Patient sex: F
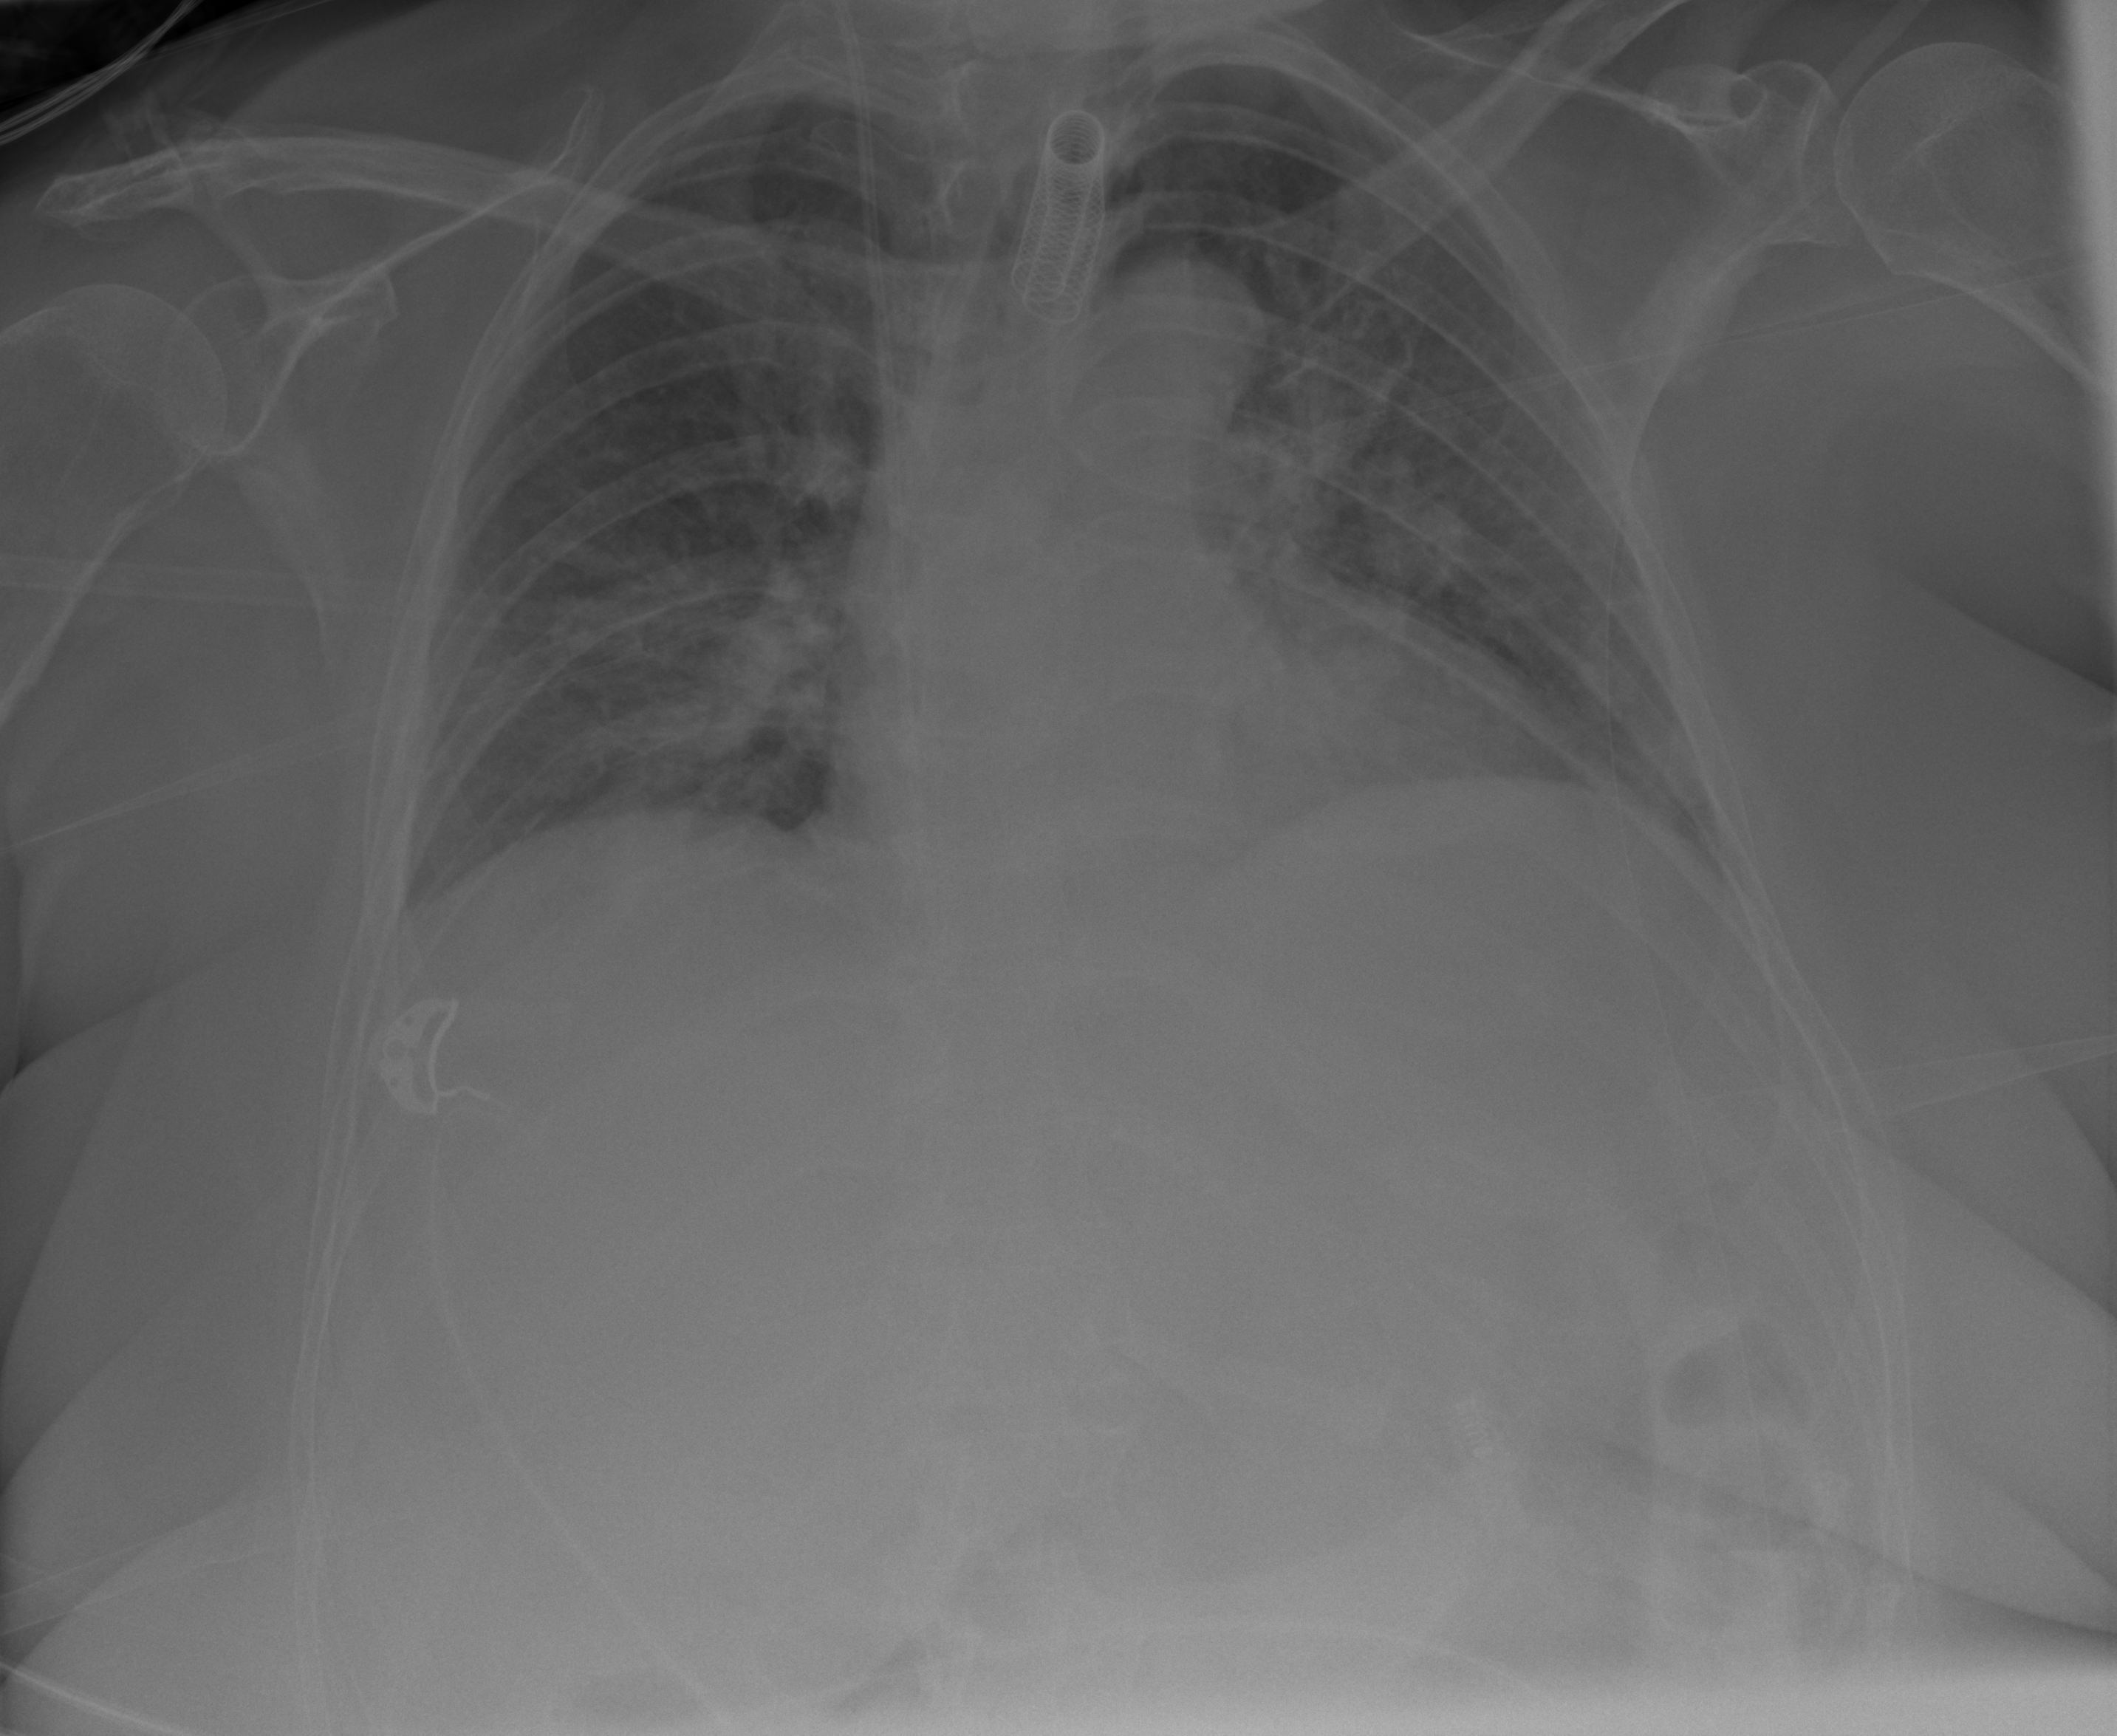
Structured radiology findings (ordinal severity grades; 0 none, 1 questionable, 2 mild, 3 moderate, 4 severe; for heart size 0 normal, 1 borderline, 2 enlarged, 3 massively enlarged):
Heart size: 2
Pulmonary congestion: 2
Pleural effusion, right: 0
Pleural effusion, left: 0
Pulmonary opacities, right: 2
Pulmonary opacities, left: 2
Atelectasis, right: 2
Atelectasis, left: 2